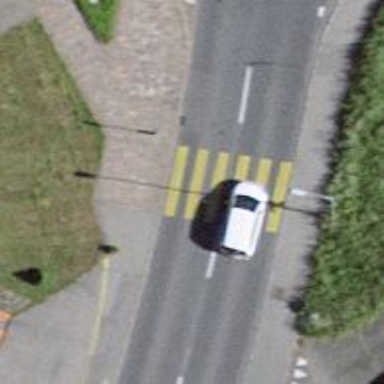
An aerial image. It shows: Zebra crossing on the road.